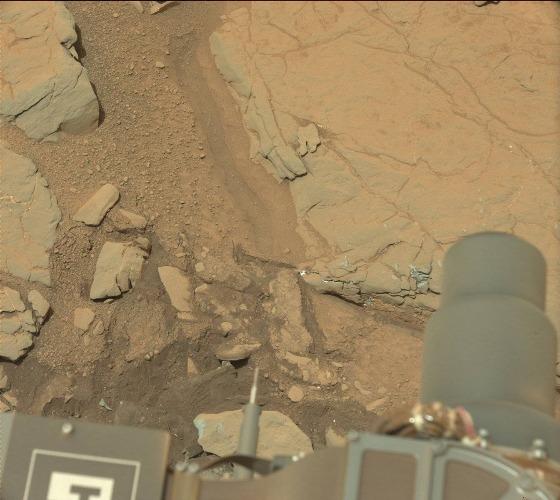
Terrain classes present: Background, Bedrock, Gravel / Sand / Soil, Rock, Shadow